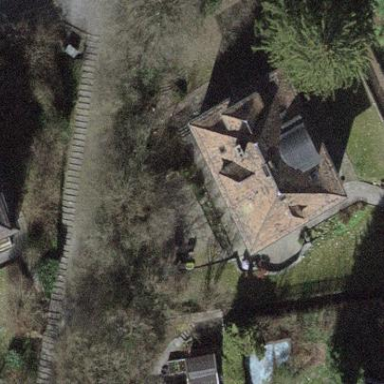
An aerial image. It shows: Detached residential building.